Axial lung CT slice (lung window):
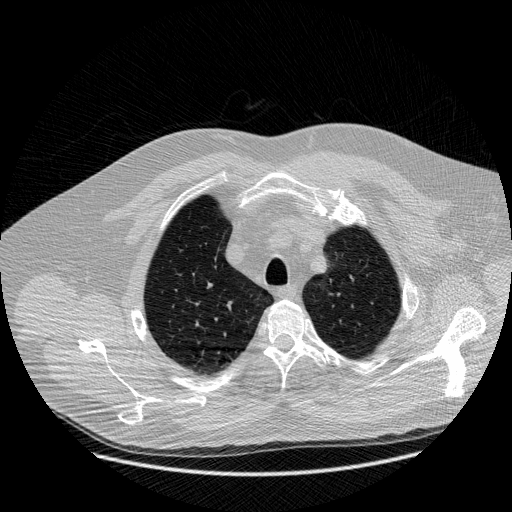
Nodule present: no